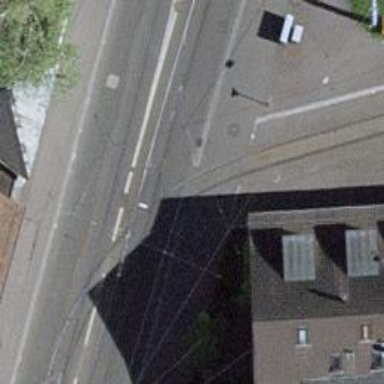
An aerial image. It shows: Tram railway with one electrified contact line.